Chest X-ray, PA view. Patient: 41 years old, sex M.
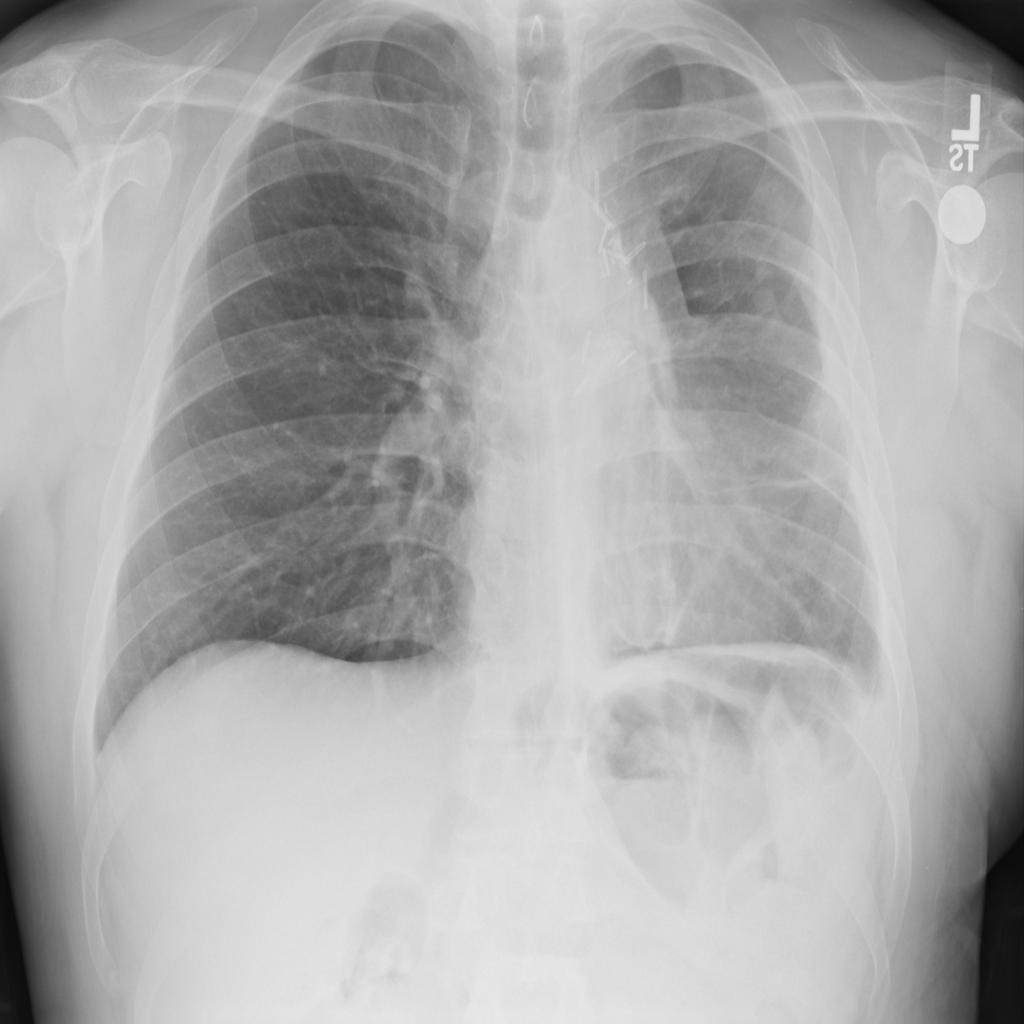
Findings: No Finding